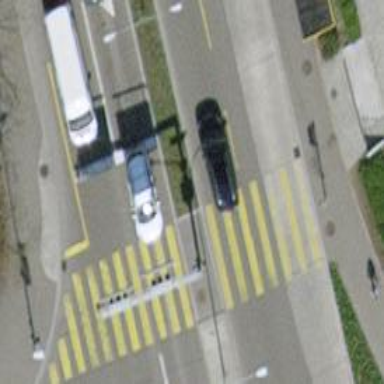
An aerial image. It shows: Crossing with traffic signals.